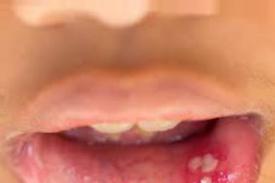
Condition: Mouth Ulcer